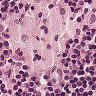
Metastatic tissue present: no